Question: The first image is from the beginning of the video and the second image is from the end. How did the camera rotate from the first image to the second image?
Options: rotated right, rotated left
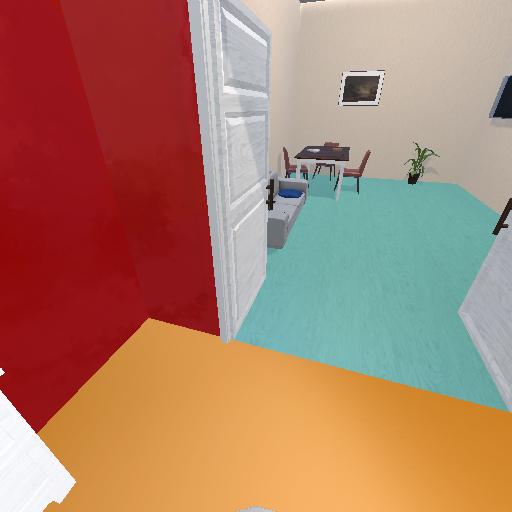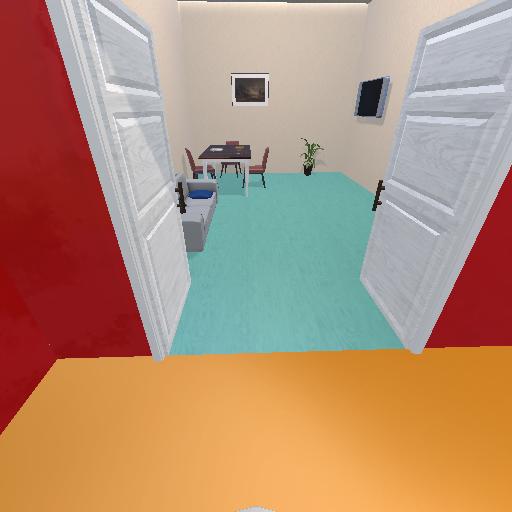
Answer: rotated right